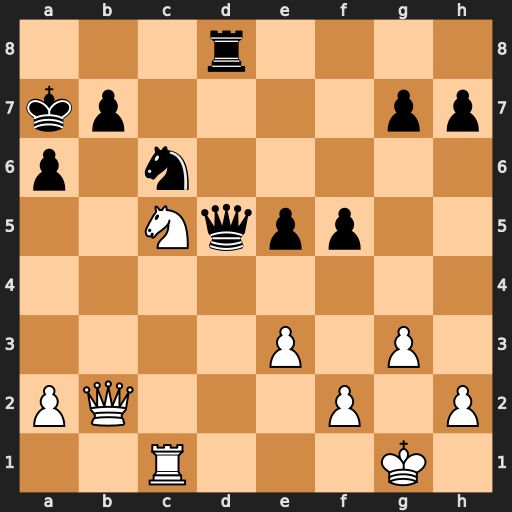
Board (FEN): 3r4/kp4pp/p1n5/2Nqpp2/8/4P1P1/PQ3P1P/2R3K1
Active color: w
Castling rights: -
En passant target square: -
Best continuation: Qxb7#